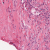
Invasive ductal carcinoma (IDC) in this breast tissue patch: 1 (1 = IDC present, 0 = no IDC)